Question: I am trying to get the hours between the two dates using 'DATEDIFF(HOUR, FromTime, ToTime)' but when the time is 00:00:00. And the I got the negative and wrong hours.

Code Below:
> '''
select FromTime, ToTime, datepart(HH, FromTime) as fromtimehours,
datepart(HH, ToTime) as totimehours,
DATEDIFF(HOUR, FromTime, ToTime) as totalhours
from table
'''
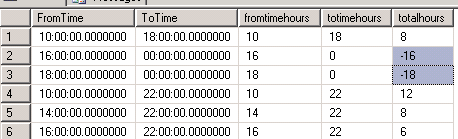
Answer: How about a case statement to catch if it is a negative value and then calculate properly:
'''
CASE WHEN DATEDIFF(HOUR, FromTime, ToTime) < 0
THEN 24 - DATEPART(hour, FromTime) + DATEPART(hour, ToTime)
ELSE DATEDIFF(HOUR, FromTime, ToTime)
END AS TotalHours
'''